Aerial crown-view tile of a tropical tree (Barro Colorado Island, Panama), acquired 20250512:
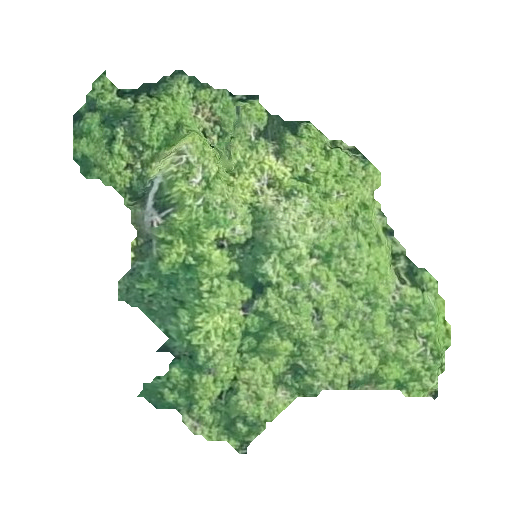
Species: Hura crepitans
GBIF accepted scientific name: Hura crepitans
Crown area: 126.888 m²